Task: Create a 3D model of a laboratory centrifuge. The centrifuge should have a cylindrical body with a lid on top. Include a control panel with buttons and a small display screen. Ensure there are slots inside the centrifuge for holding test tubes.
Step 256:
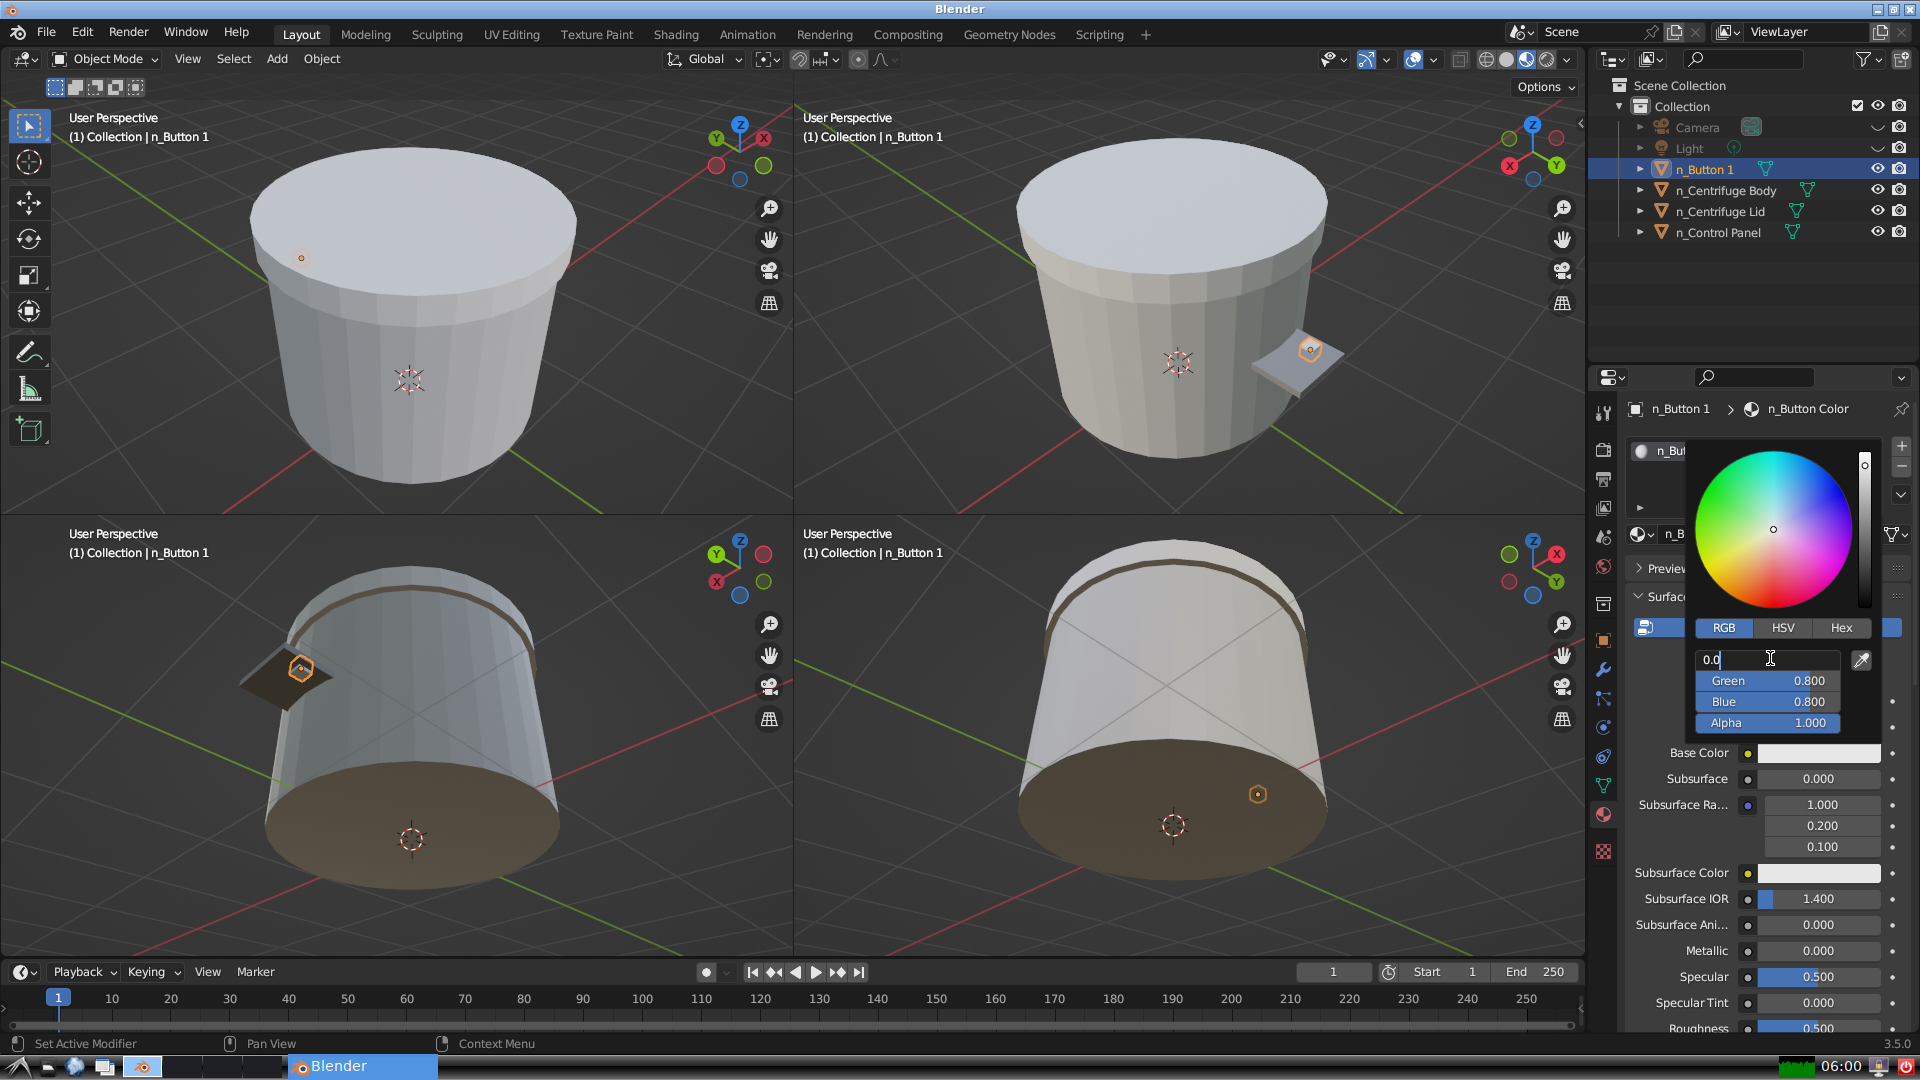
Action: {"key_press": ['Return']}